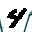
Label: 4